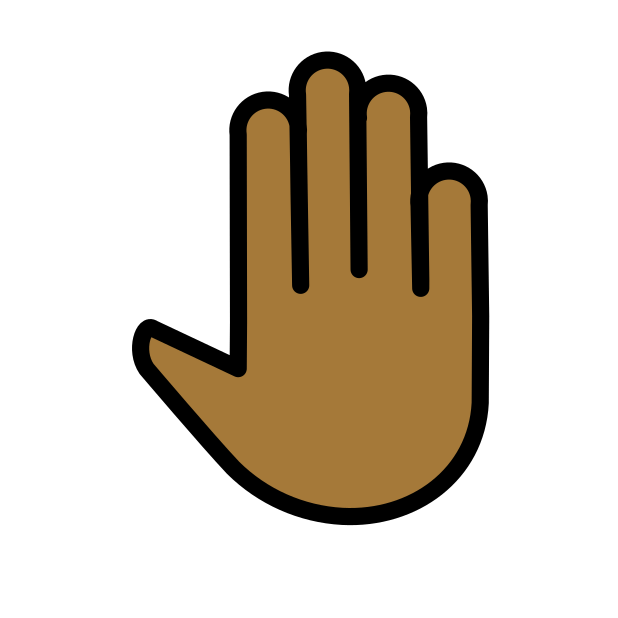
raised back of hand: medium-dark skin tone